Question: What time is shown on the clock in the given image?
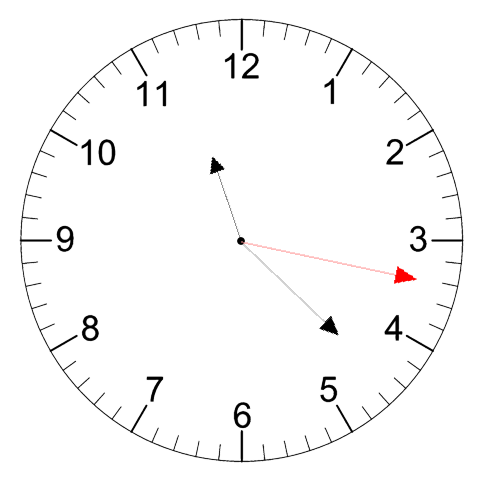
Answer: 11:22:17